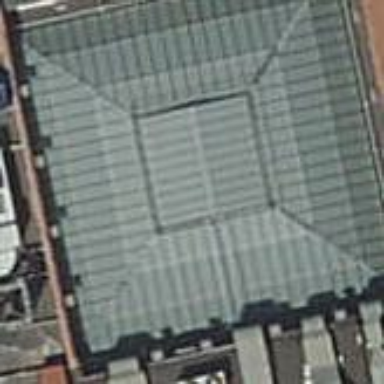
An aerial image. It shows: Building with pyramidal glass roof.